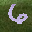
Label: 6